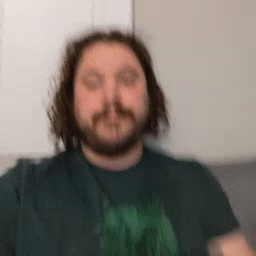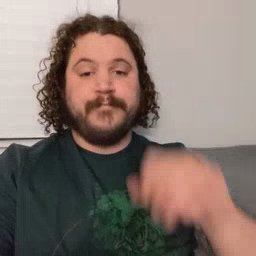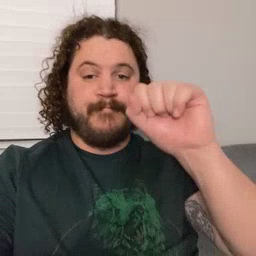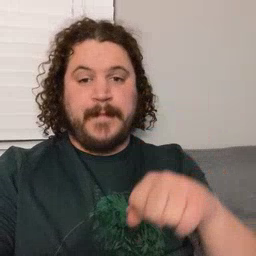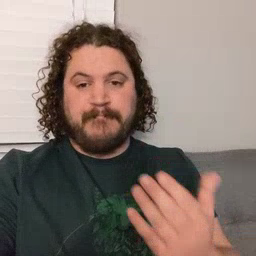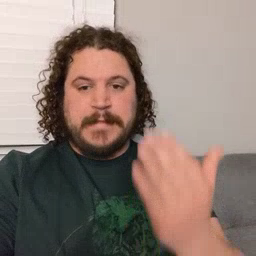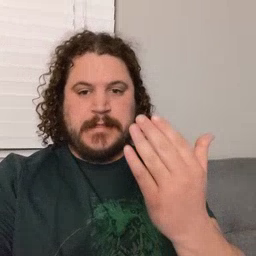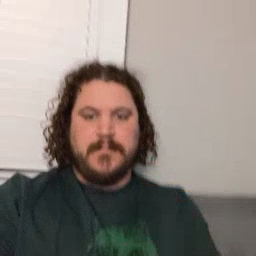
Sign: mitten